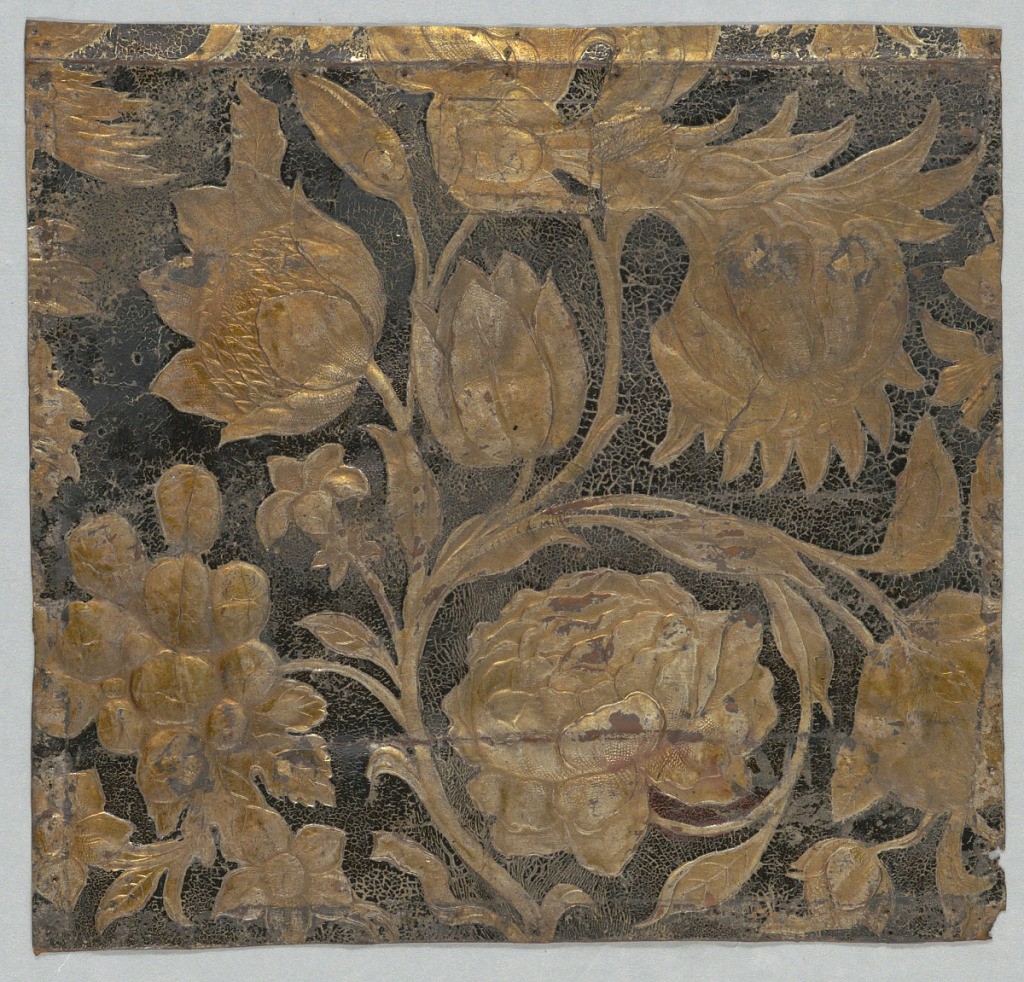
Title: Sidewall
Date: ca. 1700
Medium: Leather, embossed, painted, gilded
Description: Large-scale sunflowers and rose, with a bunch of grapes. Gilded and embossed.